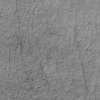
Label: not_dusty